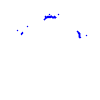
Particle: kaon